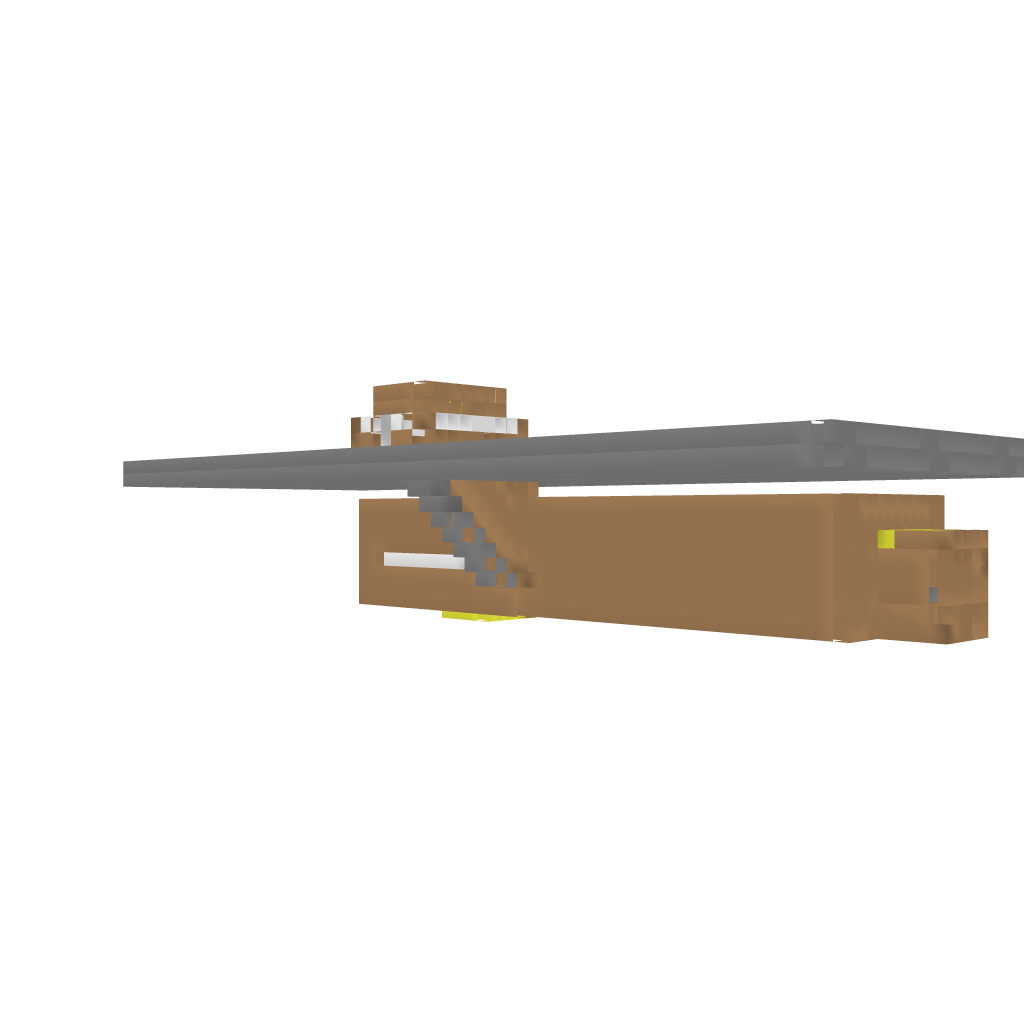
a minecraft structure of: Awesome and Epic Storage Base bad low quality